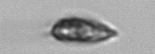
Label: Prorocentrum_triestinum